Brain MRI, t2w sequence, axial 2D slice.
Patient: age 31, sex M, weight 80 kg, height 1.78 m
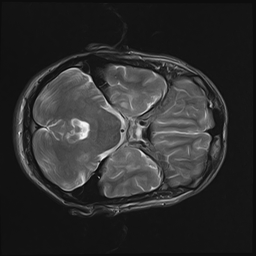